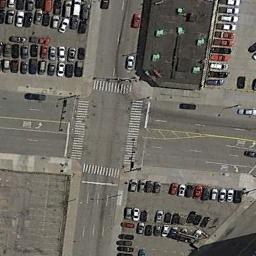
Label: intersection